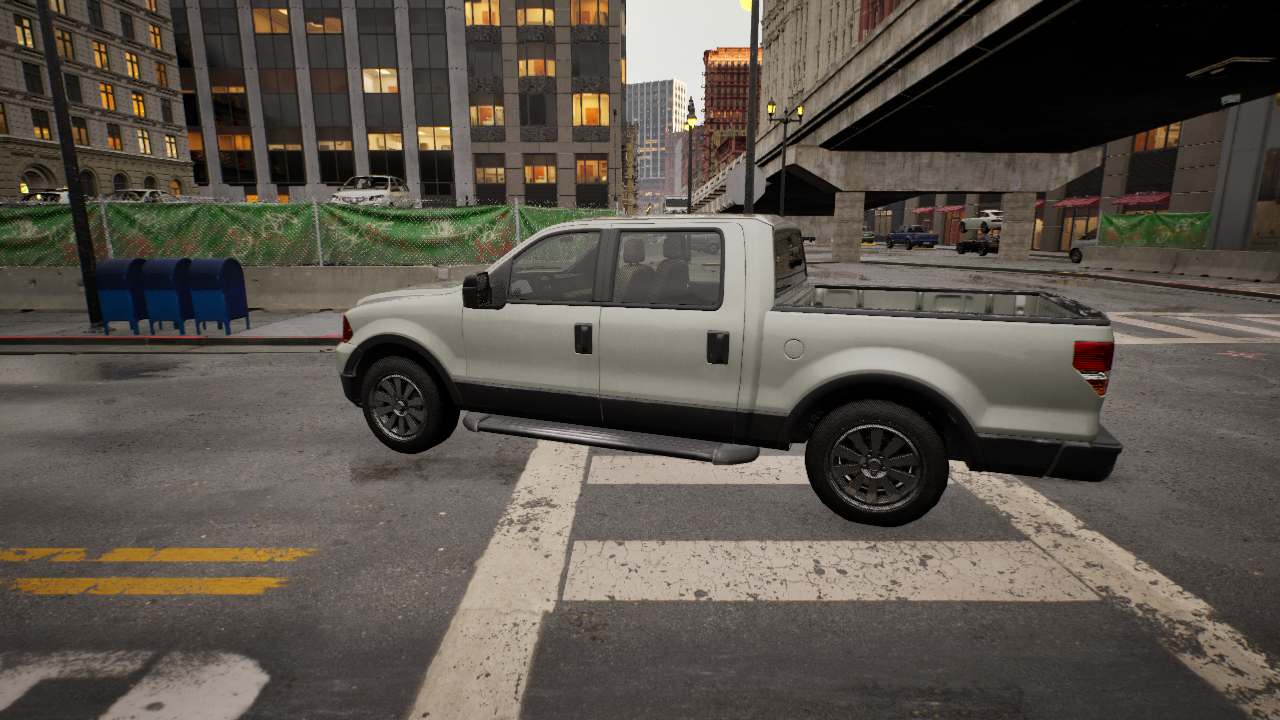
Venue: intersection
Lighting: golden hour
Vehicle rig: pickup